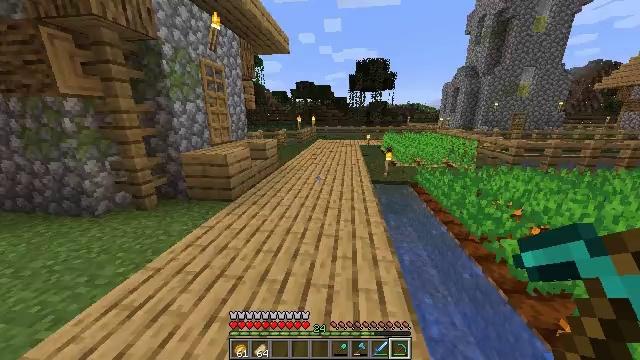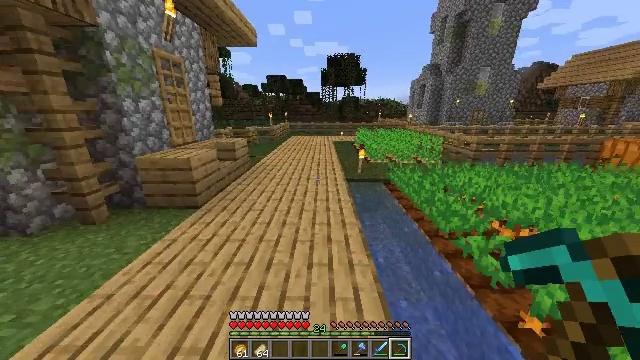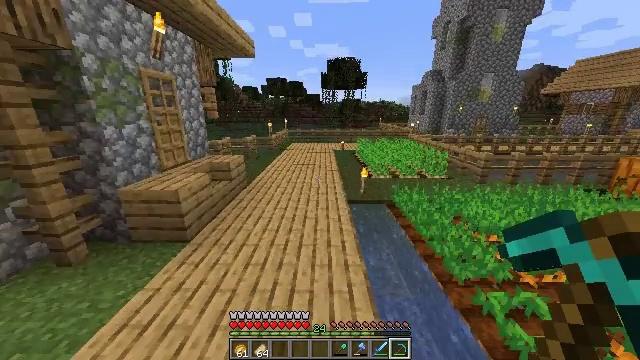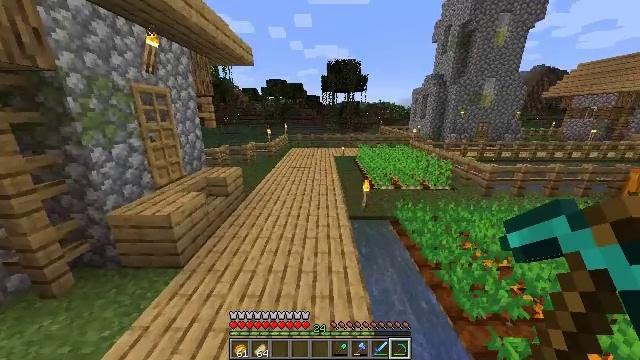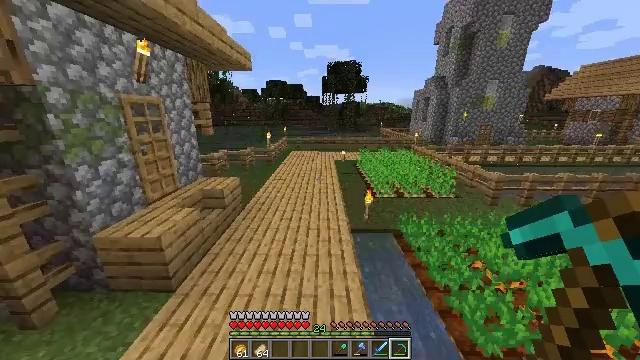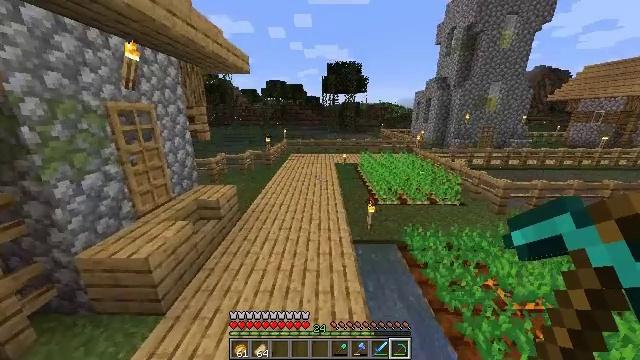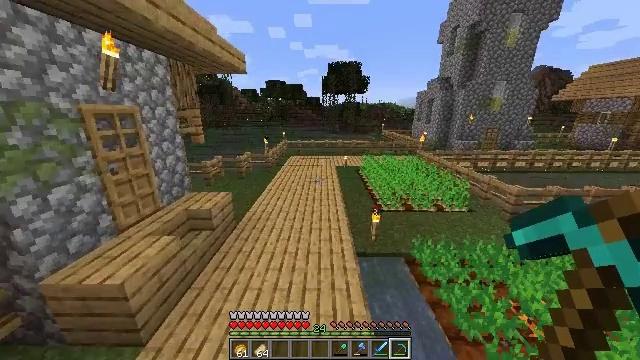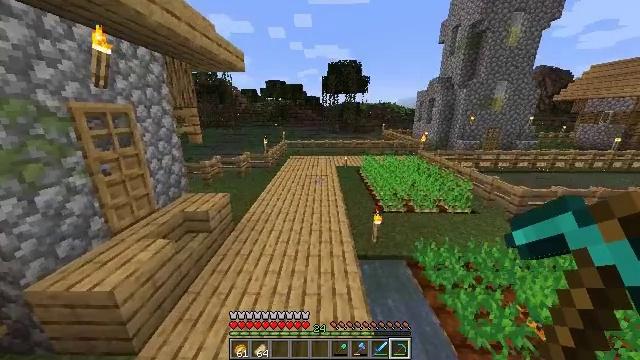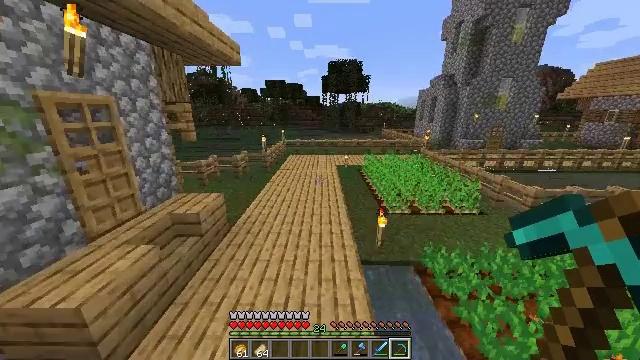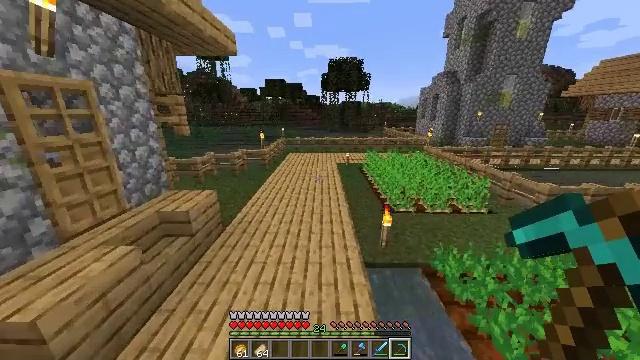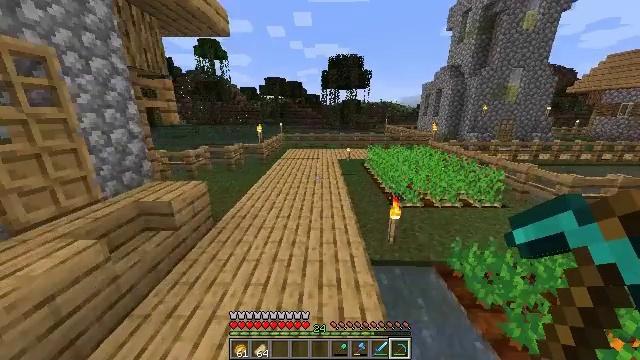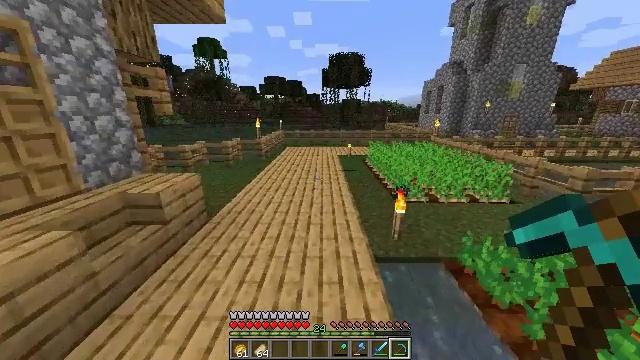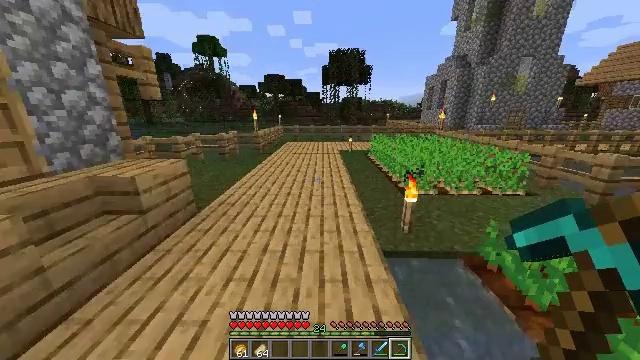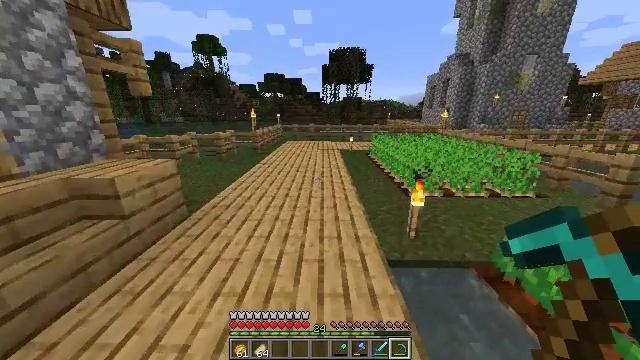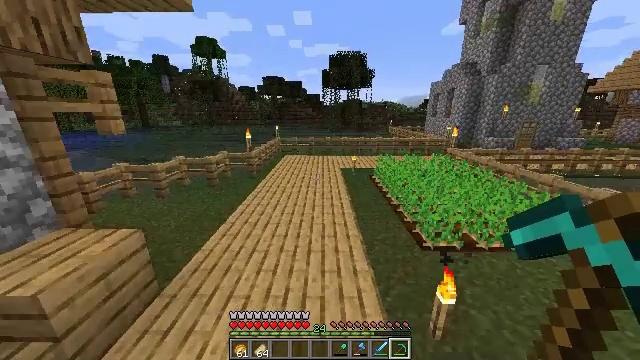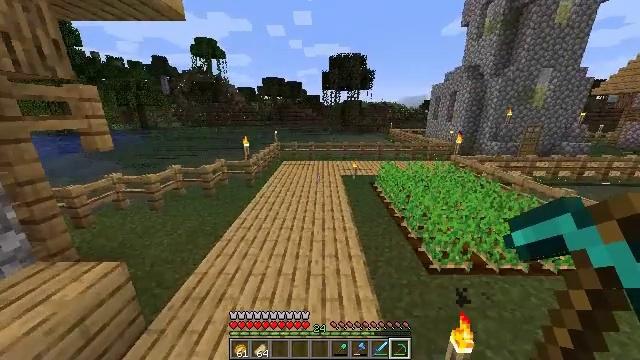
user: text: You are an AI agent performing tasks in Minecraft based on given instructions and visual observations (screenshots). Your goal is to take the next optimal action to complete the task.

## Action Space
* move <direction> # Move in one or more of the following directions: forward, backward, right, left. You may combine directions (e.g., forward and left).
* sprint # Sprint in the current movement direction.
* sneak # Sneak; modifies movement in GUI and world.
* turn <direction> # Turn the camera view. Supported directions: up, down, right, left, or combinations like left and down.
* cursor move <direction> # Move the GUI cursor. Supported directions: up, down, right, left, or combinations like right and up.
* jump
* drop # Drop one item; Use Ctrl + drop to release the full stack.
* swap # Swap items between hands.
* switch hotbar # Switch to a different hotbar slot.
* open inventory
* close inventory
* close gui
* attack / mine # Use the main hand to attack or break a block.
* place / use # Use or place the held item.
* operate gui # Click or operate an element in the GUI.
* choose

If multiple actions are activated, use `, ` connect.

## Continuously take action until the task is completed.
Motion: motion action
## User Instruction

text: Dig up potatoes from the soil.
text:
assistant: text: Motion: move forward, jump
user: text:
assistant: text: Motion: move forward, sprint, jump
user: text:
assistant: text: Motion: move forward, jump
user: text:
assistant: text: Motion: move forward, jump
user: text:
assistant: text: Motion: move forward, sprint, jump
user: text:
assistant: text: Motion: move forward, sprint, jump
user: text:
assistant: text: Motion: move forward, sprint, jump
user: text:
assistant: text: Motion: move forward, sprint, jump
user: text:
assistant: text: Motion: move forward, sprint, jump
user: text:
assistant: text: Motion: move forward, jump
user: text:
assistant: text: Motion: move forward, jump
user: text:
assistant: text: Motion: move forward, jump
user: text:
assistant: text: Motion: move forward, jump
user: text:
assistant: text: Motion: move forward, jump
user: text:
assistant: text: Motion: move forward, sprint, jump
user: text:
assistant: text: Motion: move forward, sprint, jump
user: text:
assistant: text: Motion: move forward, sprint, jump
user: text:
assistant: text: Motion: move forward, sprint, jump
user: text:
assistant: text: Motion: move forward, jump
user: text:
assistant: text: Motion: move forward, turn right, jump
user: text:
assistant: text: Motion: move forward, turn right and down, jump
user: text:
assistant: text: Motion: move forward, turn right, jump
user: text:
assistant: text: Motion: turn right and up
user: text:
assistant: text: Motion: turn right and up
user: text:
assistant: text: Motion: turn right
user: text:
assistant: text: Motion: no_op
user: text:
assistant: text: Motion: turn right
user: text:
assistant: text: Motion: no_op
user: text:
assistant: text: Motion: no_op
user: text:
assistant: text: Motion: no_op